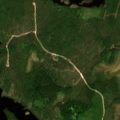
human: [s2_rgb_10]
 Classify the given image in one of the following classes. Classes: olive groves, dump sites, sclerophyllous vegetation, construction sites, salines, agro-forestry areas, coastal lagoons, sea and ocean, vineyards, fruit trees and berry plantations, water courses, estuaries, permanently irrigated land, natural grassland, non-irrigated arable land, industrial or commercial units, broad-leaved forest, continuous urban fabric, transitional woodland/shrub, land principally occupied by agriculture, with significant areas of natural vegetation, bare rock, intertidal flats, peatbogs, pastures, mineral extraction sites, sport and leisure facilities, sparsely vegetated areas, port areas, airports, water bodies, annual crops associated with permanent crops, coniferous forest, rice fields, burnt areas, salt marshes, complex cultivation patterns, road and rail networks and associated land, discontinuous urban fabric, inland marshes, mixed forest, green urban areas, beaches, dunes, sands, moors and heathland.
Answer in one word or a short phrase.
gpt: coniferous forest, transitional woodland/shrub, water bodies